Interaction volume radius: 10 \u00c5
Interaction volume height: 20 \u00c5
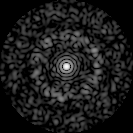
Disorder parameter: 0.8155